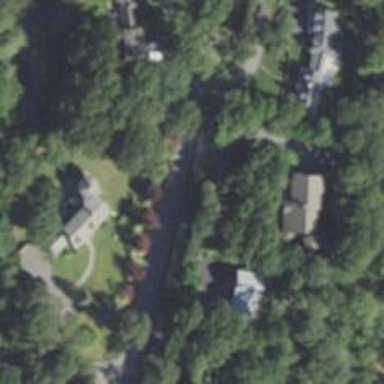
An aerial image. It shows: Driveway.